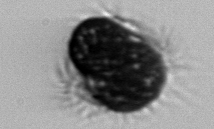
Label: Mesodinium